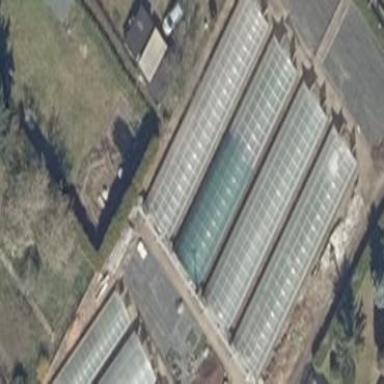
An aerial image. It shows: Greenhouse with round-shaped roof.